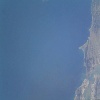
Label: water